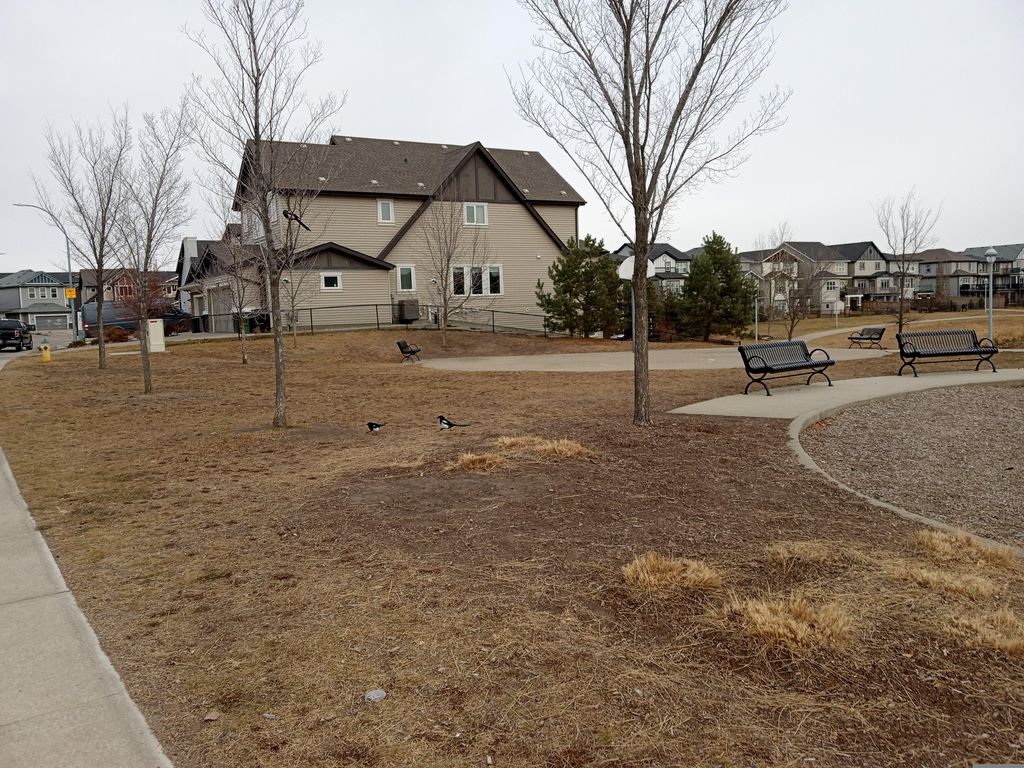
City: edmonton